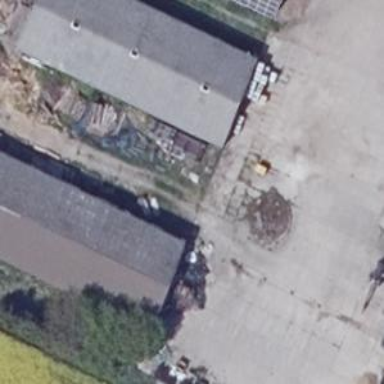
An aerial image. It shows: Gabled grey roof on farm auxiliary building. The roof is oriented along the length of the structure.